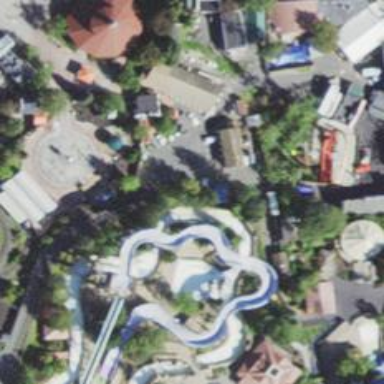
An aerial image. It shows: Water slide attraction.